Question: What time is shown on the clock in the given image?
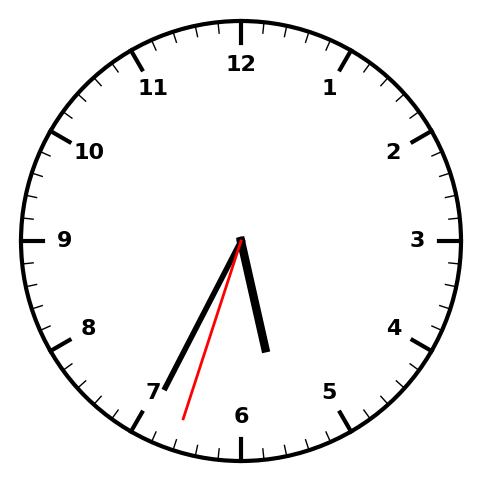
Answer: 05:34:33